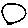
Label: circle